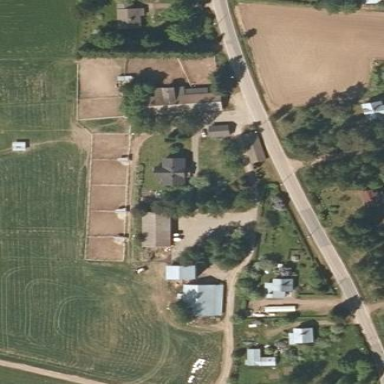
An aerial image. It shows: Farmyard area.